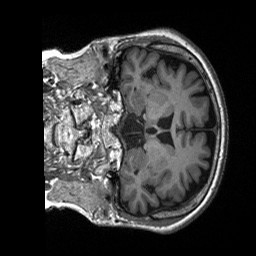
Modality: T1w
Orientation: coronal
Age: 68
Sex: female
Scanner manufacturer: siemens
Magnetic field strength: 3 T
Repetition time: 2.4 s
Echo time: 0.00226 s